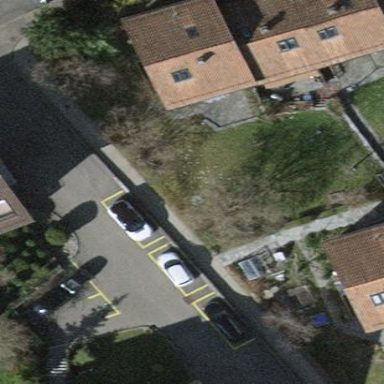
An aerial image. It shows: Parking area available.